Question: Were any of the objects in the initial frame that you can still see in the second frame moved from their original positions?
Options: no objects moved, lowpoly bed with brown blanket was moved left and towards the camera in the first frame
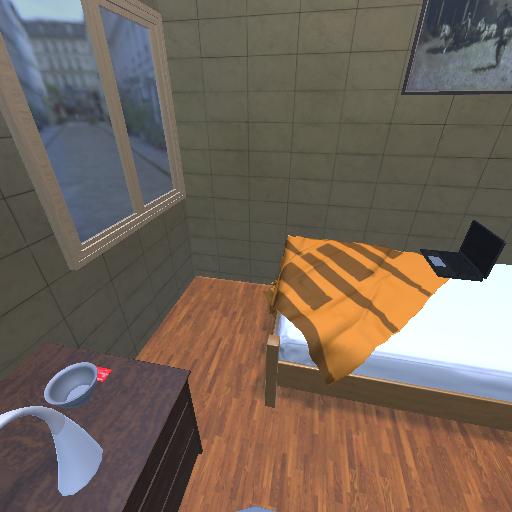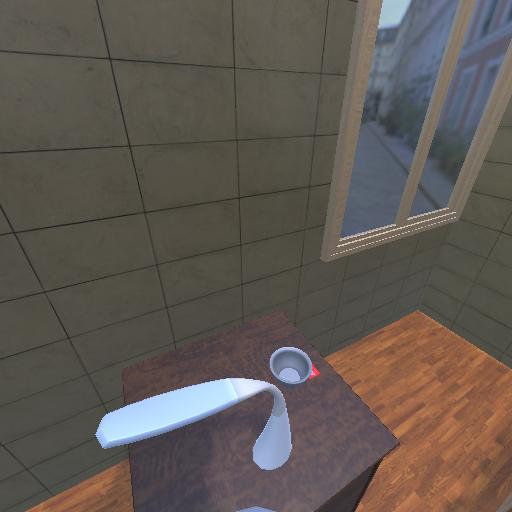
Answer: no objects moved